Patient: sex M, age 75
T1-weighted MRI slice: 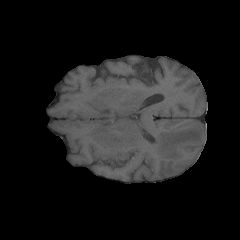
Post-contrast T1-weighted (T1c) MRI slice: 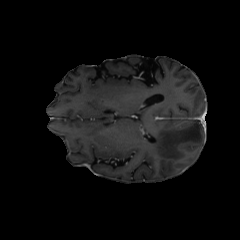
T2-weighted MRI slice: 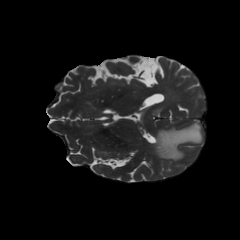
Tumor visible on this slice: yes
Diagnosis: Glioblastoma, IDH-wildtype
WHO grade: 4